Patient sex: F
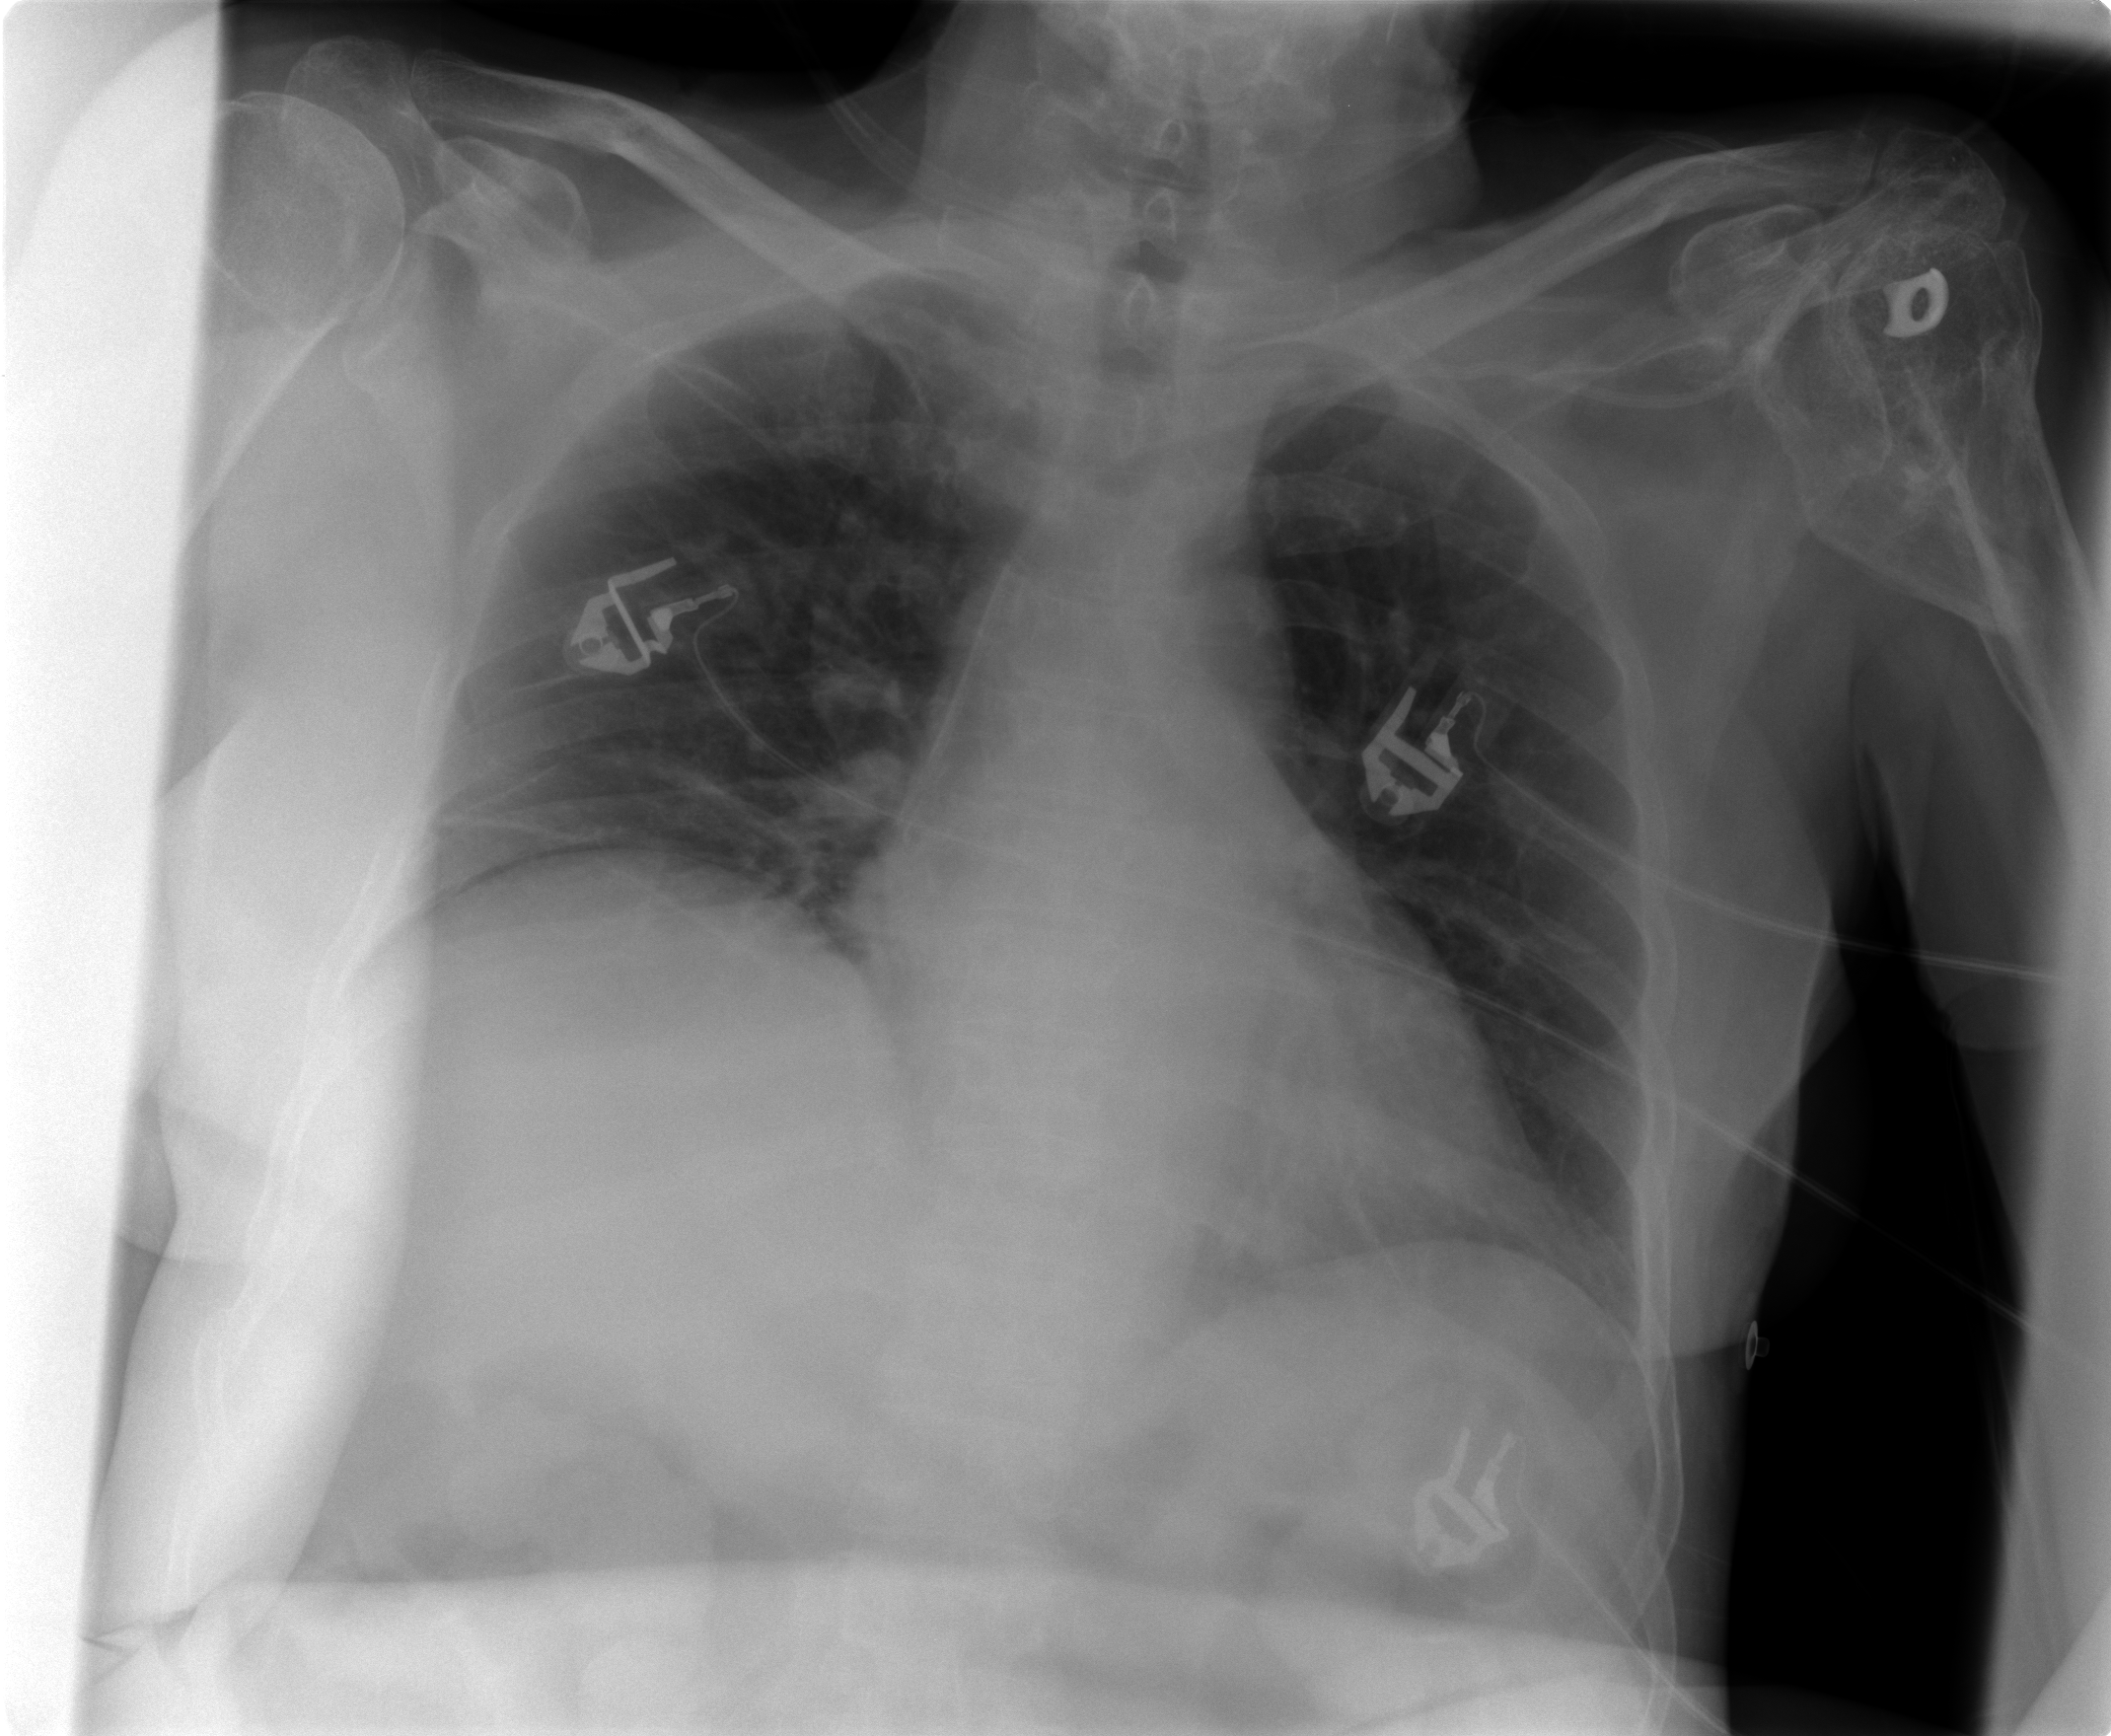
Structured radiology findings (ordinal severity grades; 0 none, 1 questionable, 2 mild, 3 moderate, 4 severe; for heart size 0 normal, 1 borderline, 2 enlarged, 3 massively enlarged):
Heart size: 0
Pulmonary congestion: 0
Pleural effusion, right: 0
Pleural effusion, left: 0
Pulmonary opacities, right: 0
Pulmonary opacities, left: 0
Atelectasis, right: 2
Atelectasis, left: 1